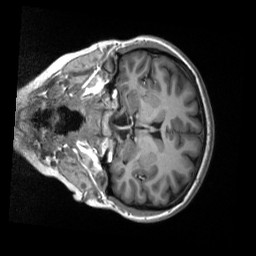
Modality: T1w
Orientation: coronal
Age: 26
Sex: female
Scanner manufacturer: siemens
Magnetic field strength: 3 T
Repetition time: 2.53 s
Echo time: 0.00219 s